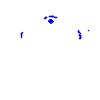
Particle: pion